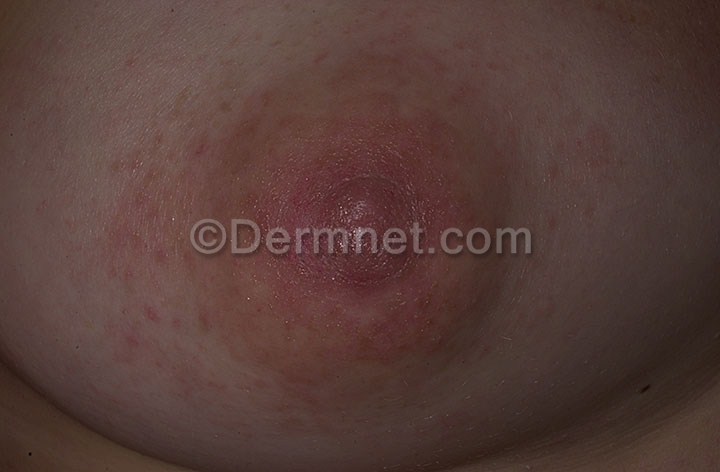
Disease: Eczema Photos